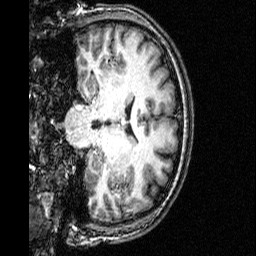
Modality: T1w
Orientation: coronal
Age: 30
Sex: male
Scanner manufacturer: siemens
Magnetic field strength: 3 T
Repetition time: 2.5 s
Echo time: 0.00393 s